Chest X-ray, AP view. Patient: 64 years old, sex M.
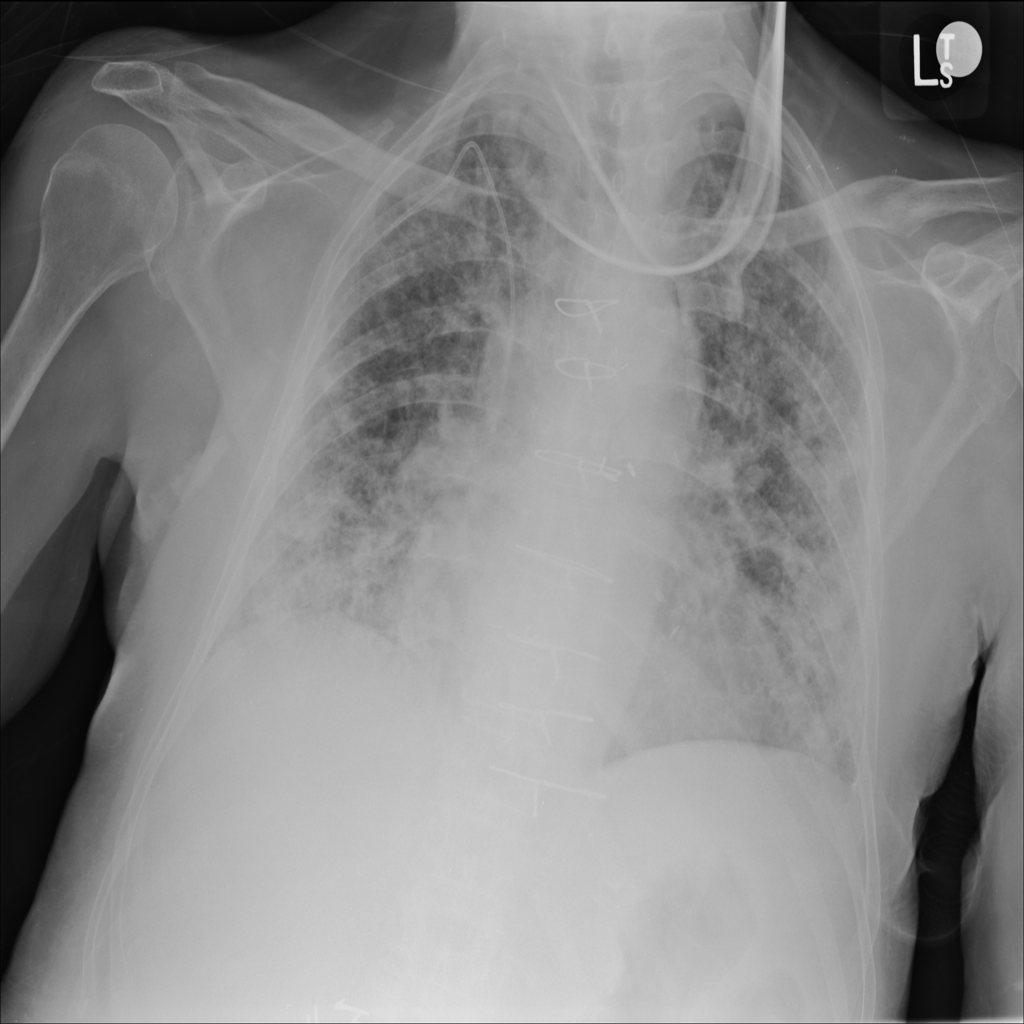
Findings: Infiltration, Nodule